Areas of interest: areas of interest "Shayang Amusement Park"
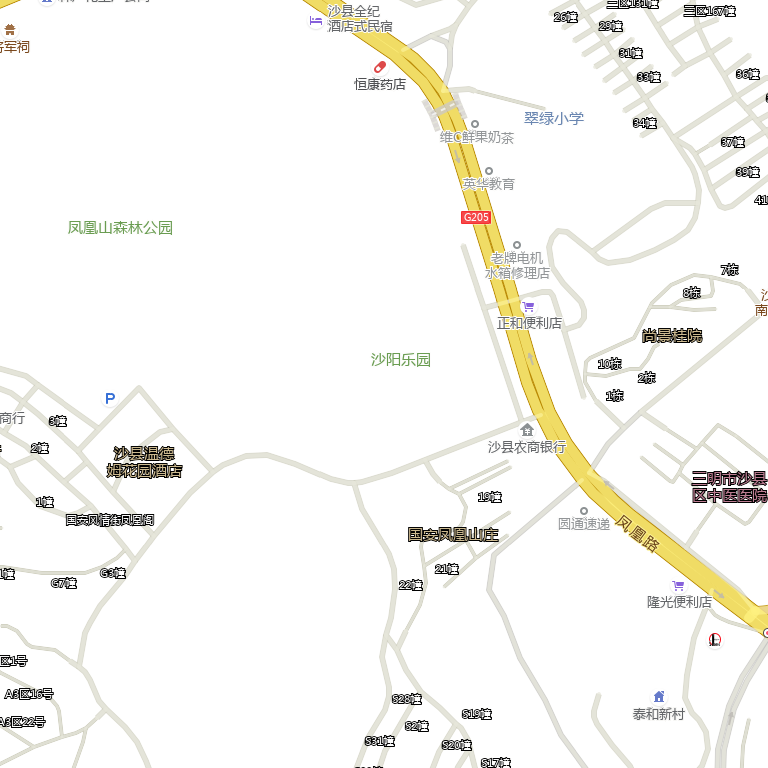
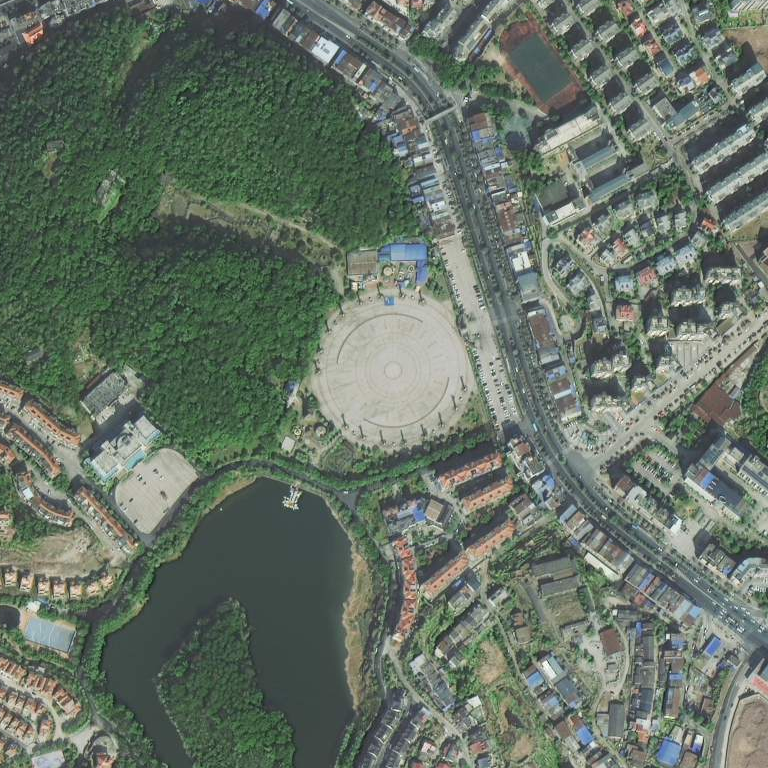